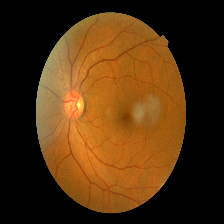
Diabetic retinopathy grade: Mild